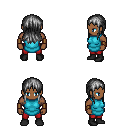
a pixel art fantasy rpg character, male body template, human, dark skin, teal tunic, red pants, gray unkempt hairstyle, leather bracers, black shoes, four views (front, back, left, right), 2x2 character sprite sheet, small pixel art, hard edges, no anti-aliasing